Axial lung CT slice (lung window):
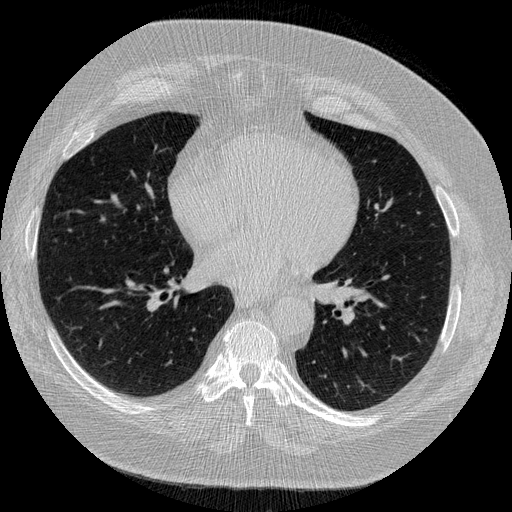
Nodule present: no